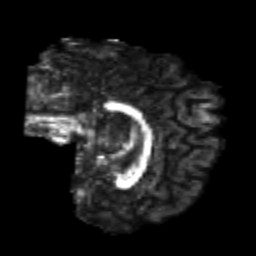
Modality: FA
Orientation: sagittal
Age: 24
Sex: male
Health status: healthy
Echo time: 0.074 s